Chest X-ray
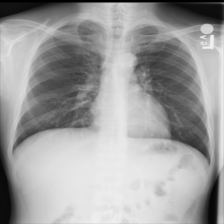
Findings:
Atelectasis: negative
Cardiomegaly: negative
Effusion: negative
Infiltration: negative
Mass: negative
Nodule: negative
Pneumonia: negative
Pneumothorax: negative
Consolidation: negative
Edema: negative
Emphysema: negative
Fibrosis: negative
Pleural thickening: negative
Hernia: negative